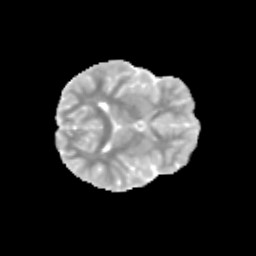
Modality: MD
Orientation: axial
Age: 13
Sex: female
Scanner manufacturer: siemens
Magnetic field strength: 3 T
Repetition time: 3.8 s
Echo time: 0.07 s